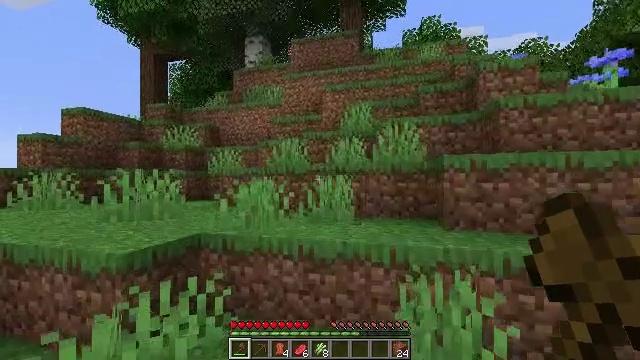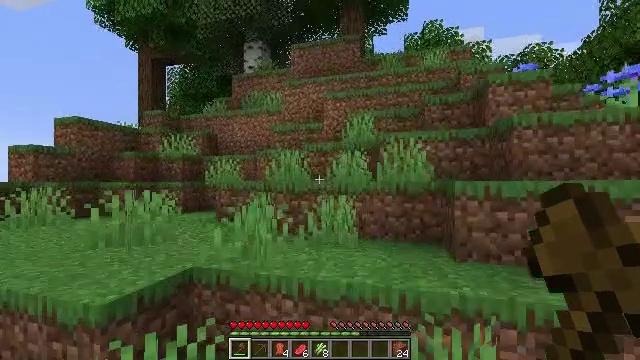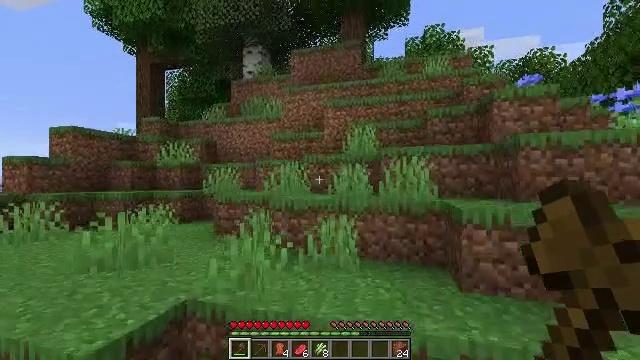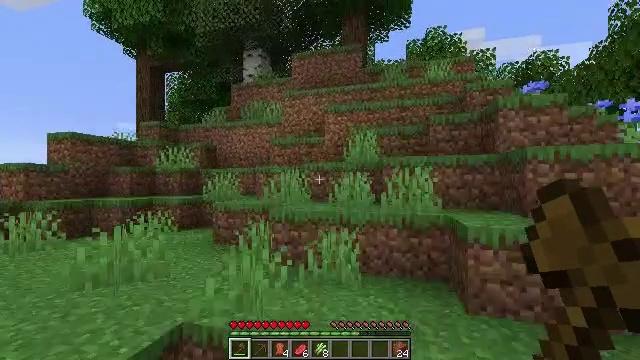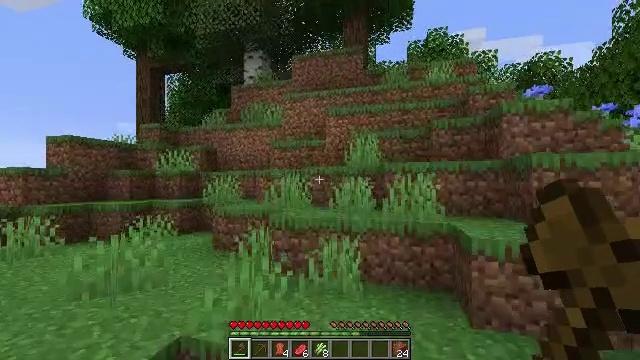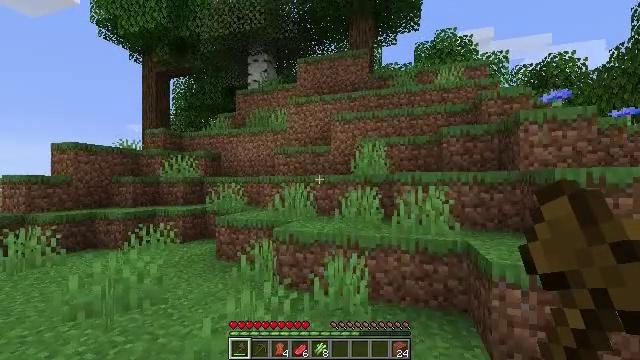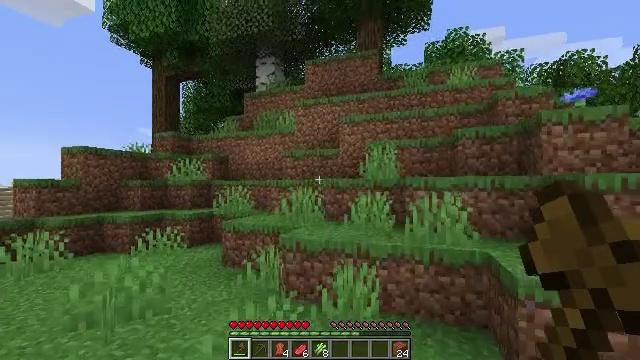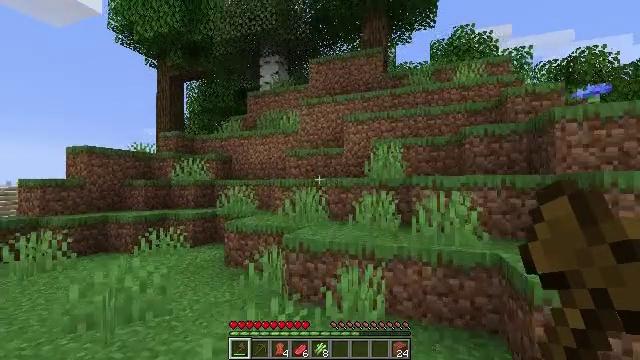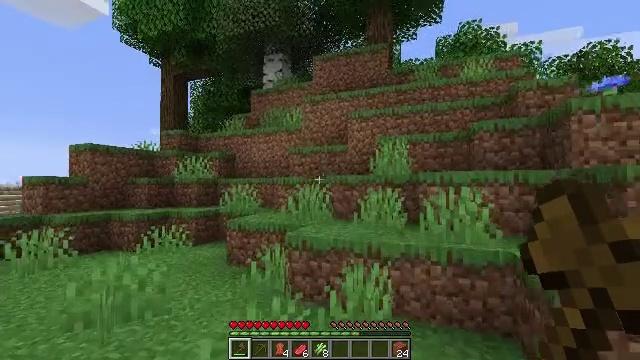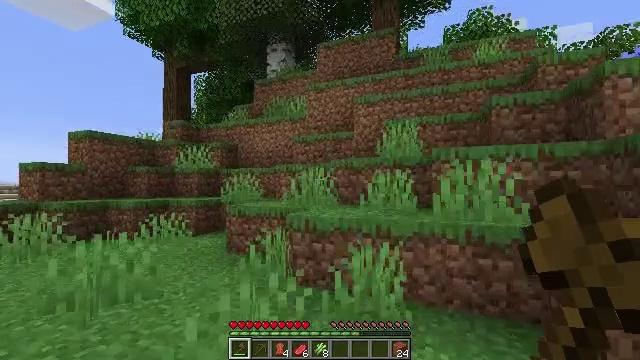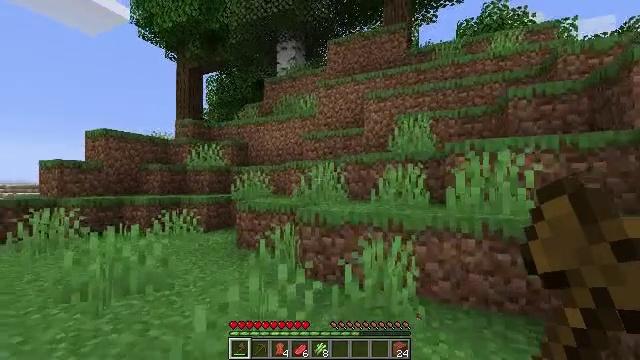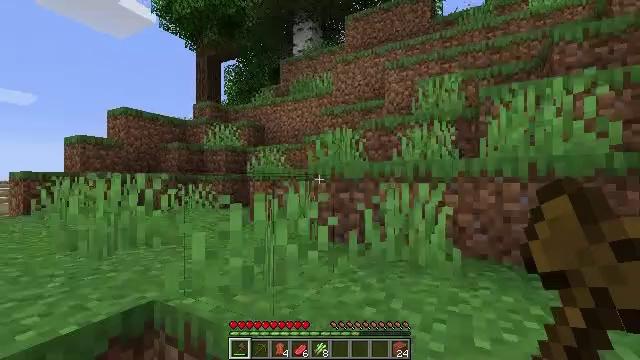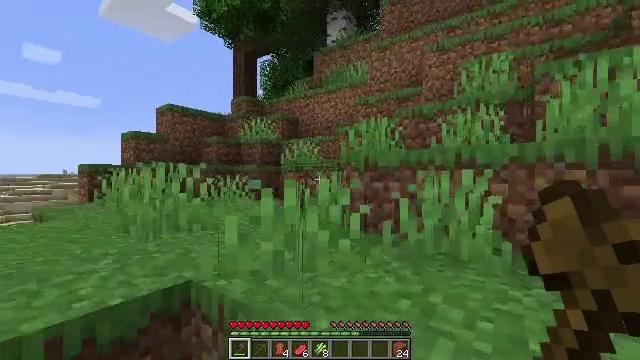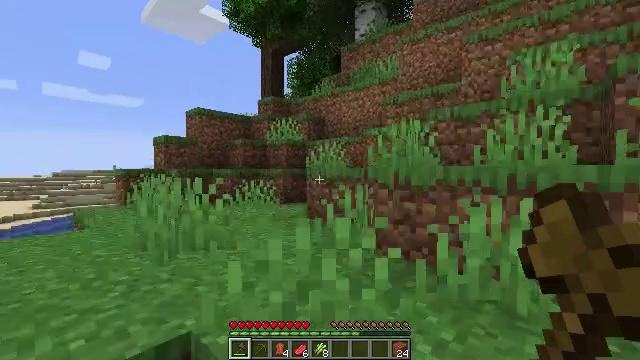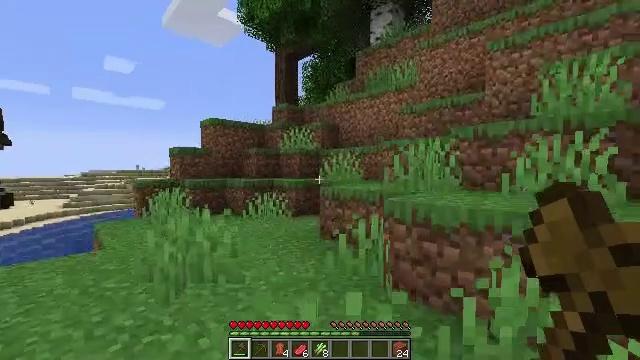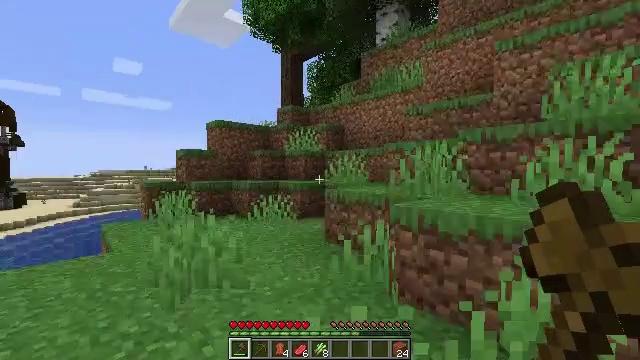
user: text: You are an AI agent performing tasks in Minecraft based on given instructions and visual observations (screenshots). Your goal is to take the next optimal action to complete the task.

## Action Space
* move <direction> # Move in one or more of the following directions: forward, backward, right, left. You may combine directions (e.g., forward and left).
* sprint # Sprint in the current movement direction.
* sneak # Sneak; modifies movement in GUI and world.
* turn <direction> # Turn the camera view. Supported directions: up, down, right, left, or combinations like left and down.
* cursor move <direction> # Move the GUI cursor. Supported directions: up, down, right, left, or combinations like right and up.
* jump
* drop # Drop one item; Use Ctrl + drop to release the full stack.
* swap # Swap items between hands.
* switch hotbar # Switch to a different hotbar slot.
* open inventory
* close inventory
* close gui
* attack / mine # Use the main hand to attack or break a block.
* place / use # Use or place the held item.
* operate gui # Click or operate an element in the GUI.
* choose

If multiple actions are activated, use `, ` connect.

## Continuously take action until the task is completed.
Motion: motion action
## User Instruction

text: Break the sunflower to collect it.
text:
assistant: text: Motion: move forward, jump
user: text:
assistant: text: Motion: move forward, jump
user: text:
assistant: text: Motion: move forward, jump
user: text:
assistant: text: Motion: move forward, jump
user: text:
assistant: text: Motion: move forward, turn left, jump
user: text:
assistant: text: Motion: move forward, turn left, jump
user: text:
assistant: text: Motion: move forward, jump
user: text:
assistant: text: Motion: move forward, jump
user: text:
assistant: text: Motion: move forward, turn left, jump
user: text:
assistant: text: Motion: move forward, turn left, jump
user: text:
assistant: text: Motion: move forward, turn left, jump
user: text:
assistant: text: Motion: move forward, turn left and down, jump
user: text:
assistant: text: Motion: move forward, turn left and down, jump
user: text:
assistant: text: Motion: move forward, turn left, jump
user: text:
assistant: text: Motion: move forward, turn left, jump
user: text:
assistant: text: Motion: move forward, jump
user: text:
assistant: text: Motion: move forward, jump
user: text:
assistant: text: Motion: move forward, jump
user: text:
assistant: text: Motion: move forward, jump
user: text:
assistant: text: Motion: move forward, jump
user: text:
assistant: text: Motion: move forward, jump
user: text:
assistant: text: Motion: move forward
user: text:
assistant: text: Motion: move forward
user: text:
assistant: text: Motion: move forward
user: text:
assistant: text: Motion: move forward
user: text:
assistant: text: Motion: move forward, turn left and down
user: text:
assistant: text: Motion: move forward, turn left and down
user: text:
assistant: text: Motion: move forward, turn left and down
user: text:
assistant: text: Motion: move forward
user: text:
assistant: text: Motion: move forward